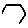
Label: hexagon